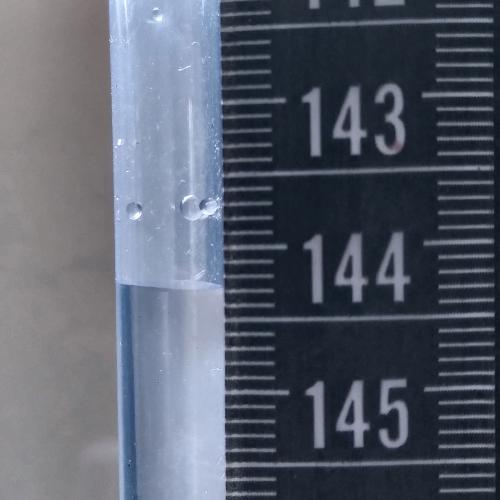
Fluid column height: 144.3 cm